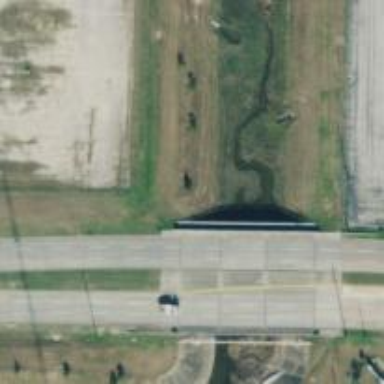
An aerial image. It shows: Secondary road with bridge.